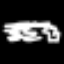
Label: squiggle